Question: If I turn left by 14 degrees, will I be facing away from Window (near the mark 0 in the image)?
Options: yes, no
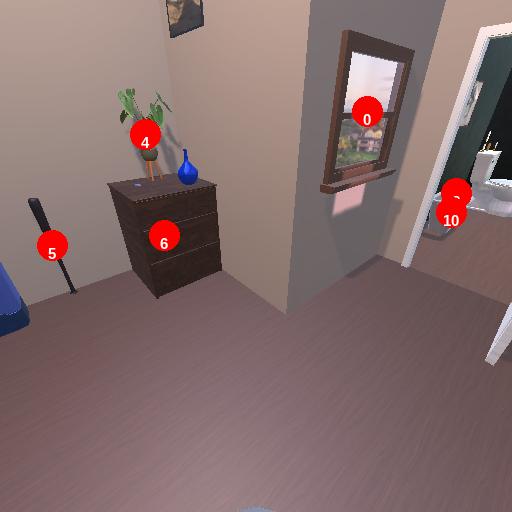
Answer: yes